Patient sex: F
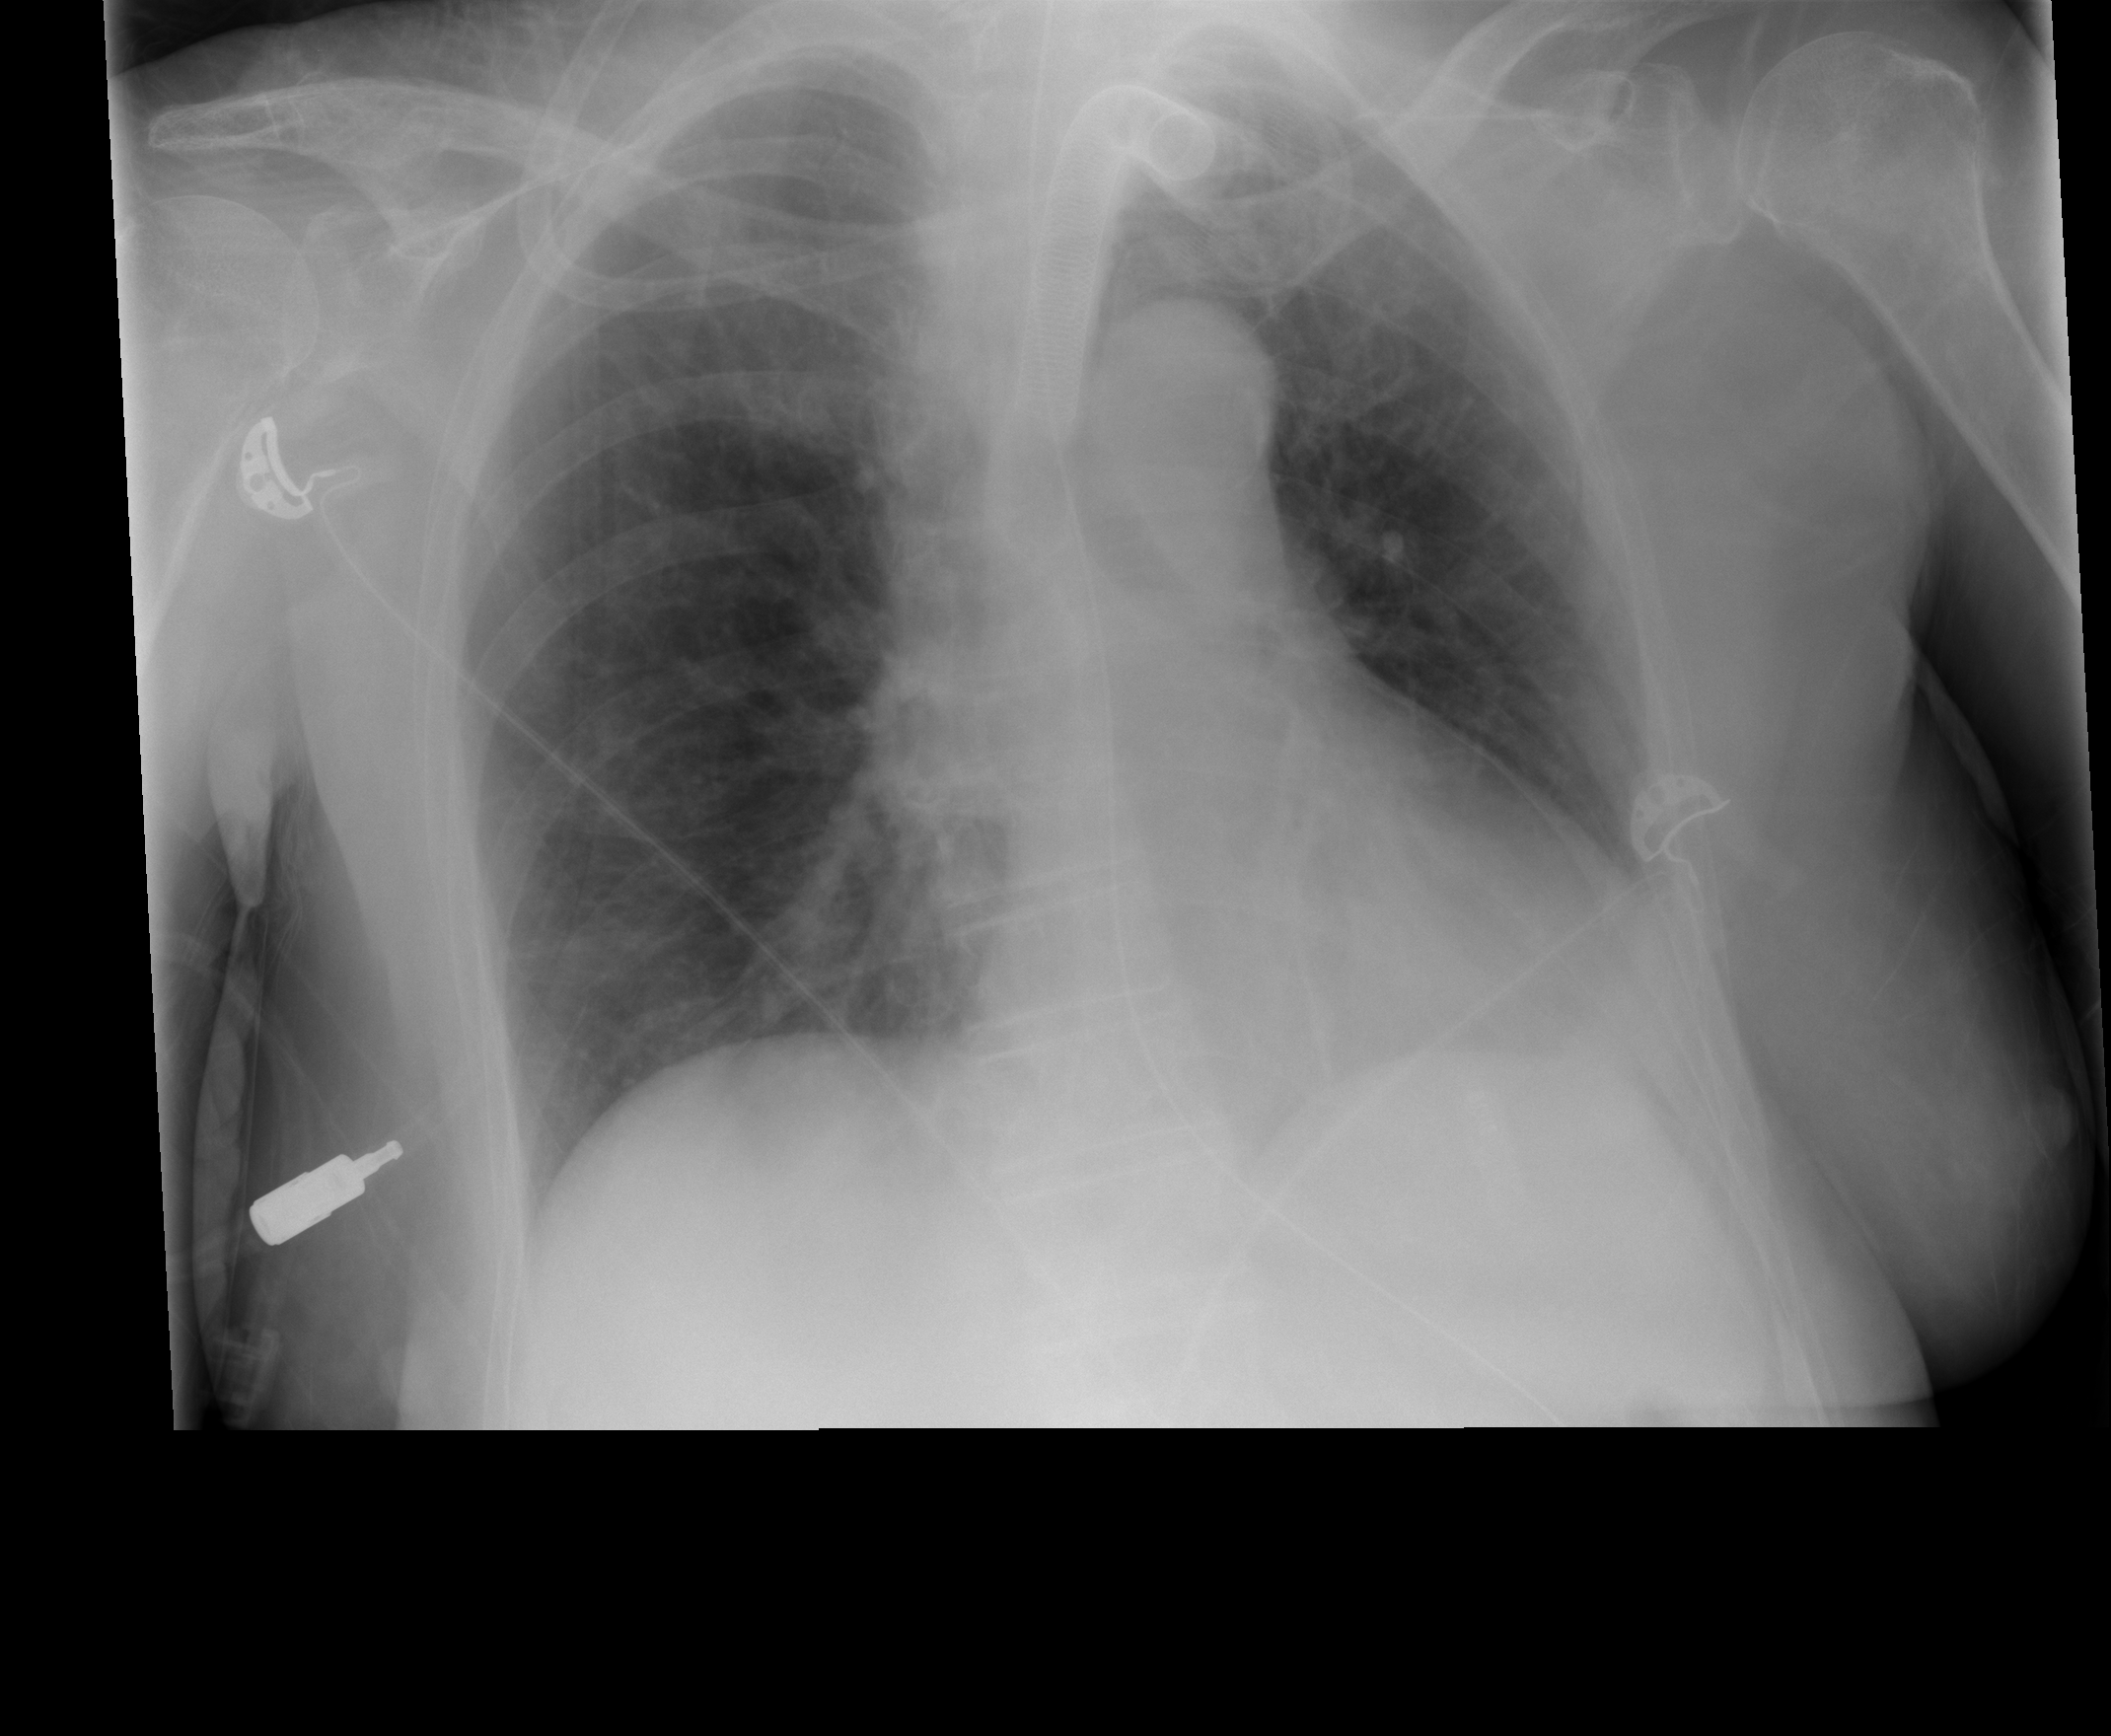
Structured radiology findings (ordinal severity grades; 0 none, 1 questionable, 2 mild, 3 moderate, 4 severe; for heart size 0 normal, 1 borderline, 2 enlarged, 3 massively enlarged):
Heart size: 0
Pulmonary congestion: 1
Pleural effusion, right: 0
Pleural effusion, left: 2
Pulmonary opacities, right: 0
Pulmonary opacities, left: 0
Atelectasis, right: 0
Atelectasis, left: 0